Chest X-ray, PA view. Patient: 27 years old, sex F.
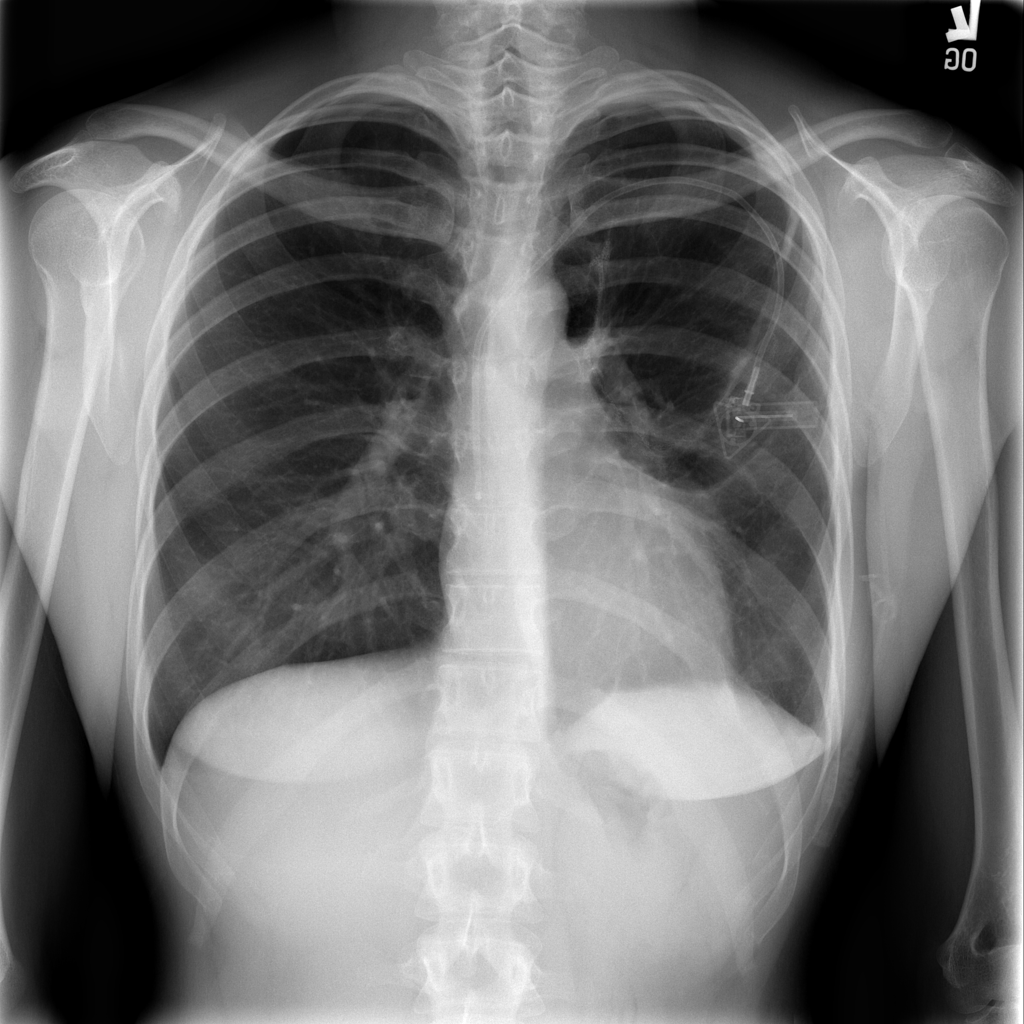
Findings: No Finding